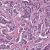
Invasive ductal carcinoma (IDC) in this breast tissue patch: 1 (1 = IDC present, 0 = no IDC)